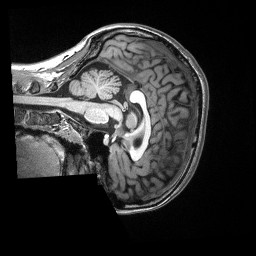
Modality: T1w
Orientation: sagittal
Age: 19
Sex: female